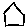
Label: hexagon